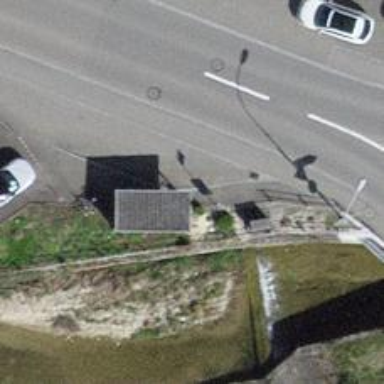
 serving as platform for public transportation."